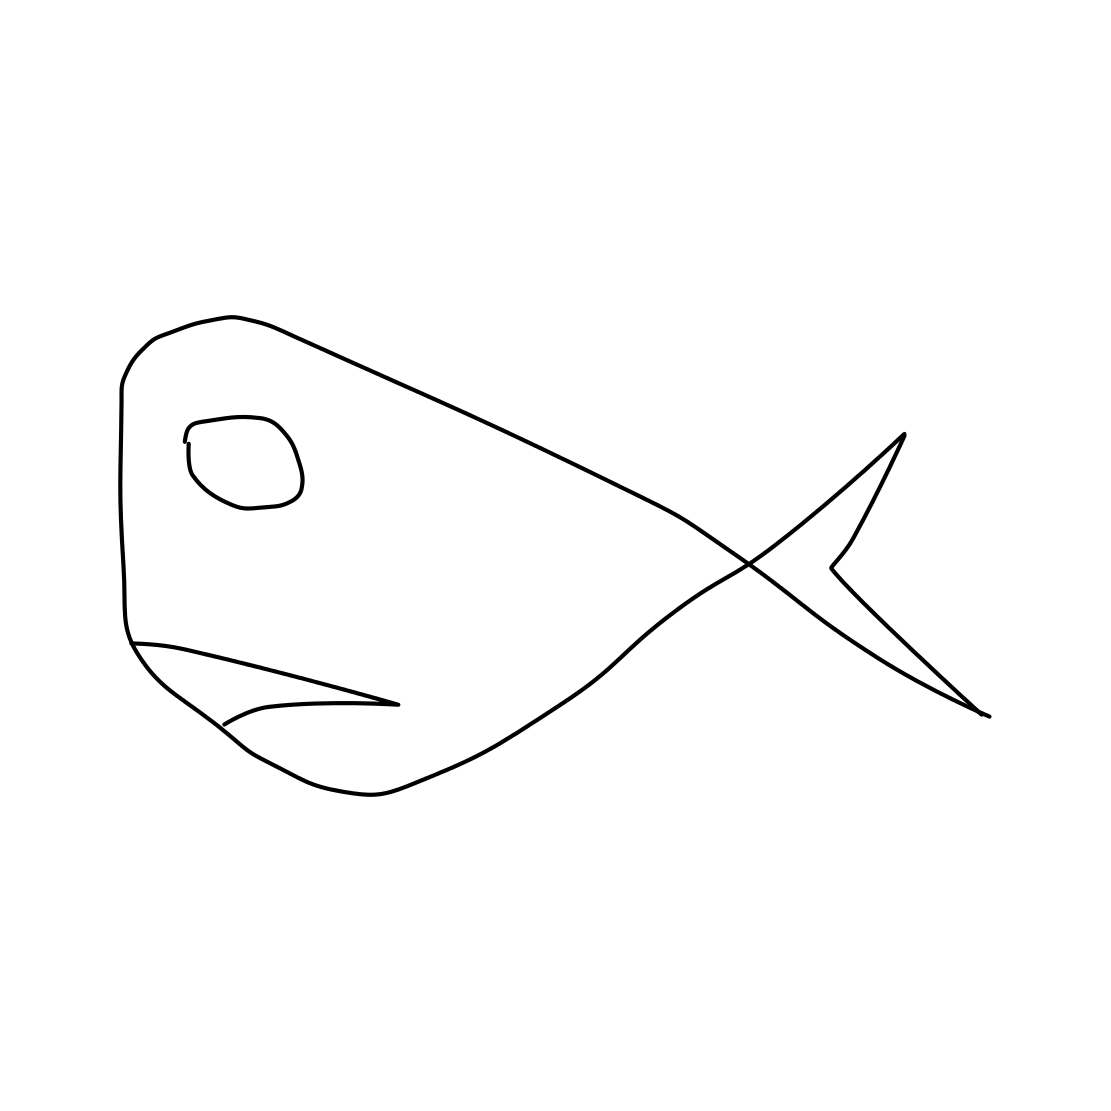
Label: fish